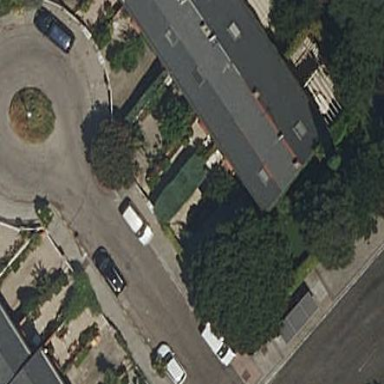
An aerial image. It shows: Terrace building.